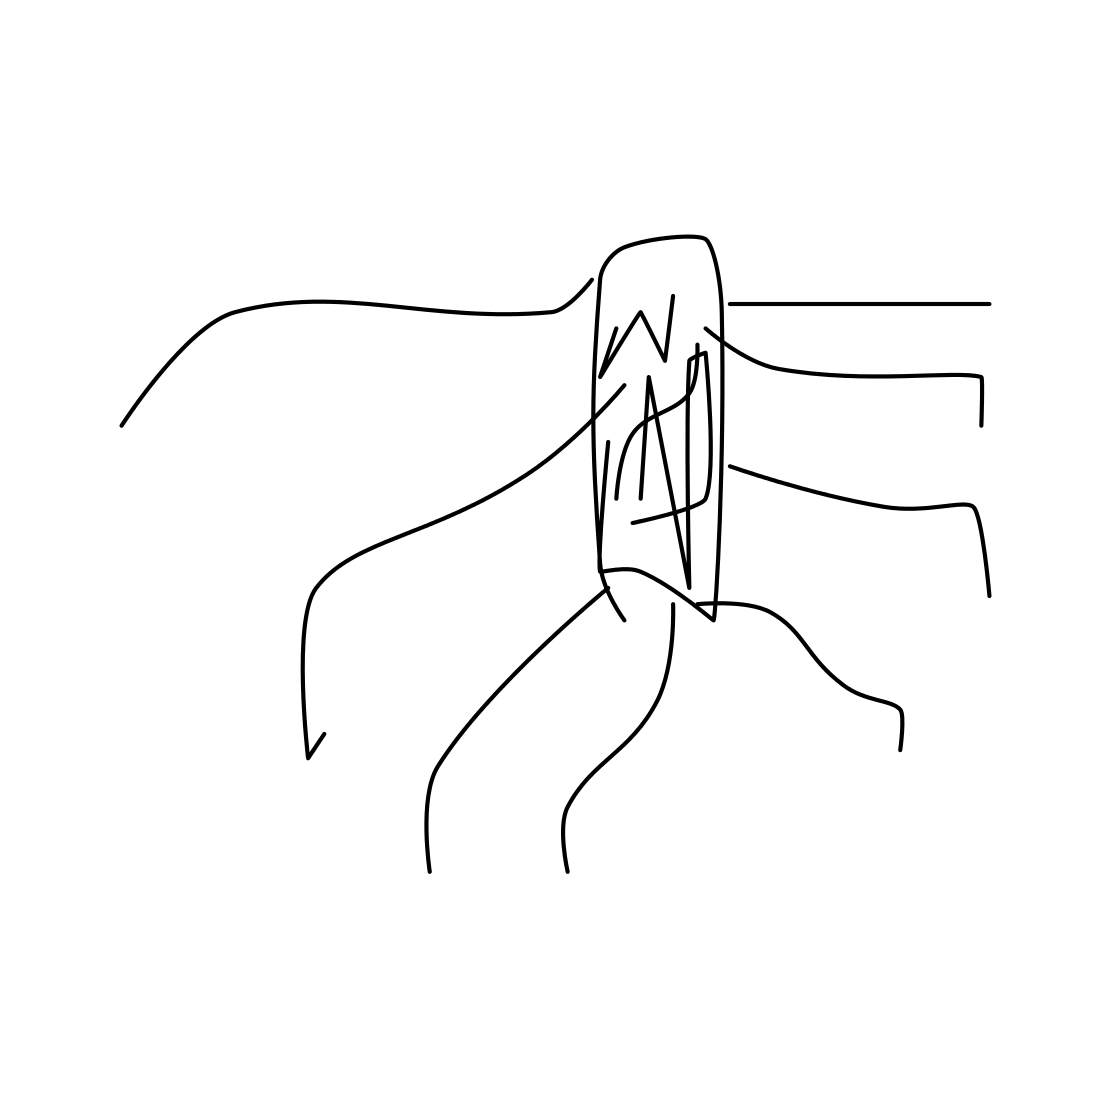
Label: spider